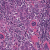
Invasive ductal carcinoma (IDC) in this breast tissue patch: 1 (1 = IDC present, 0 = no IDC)